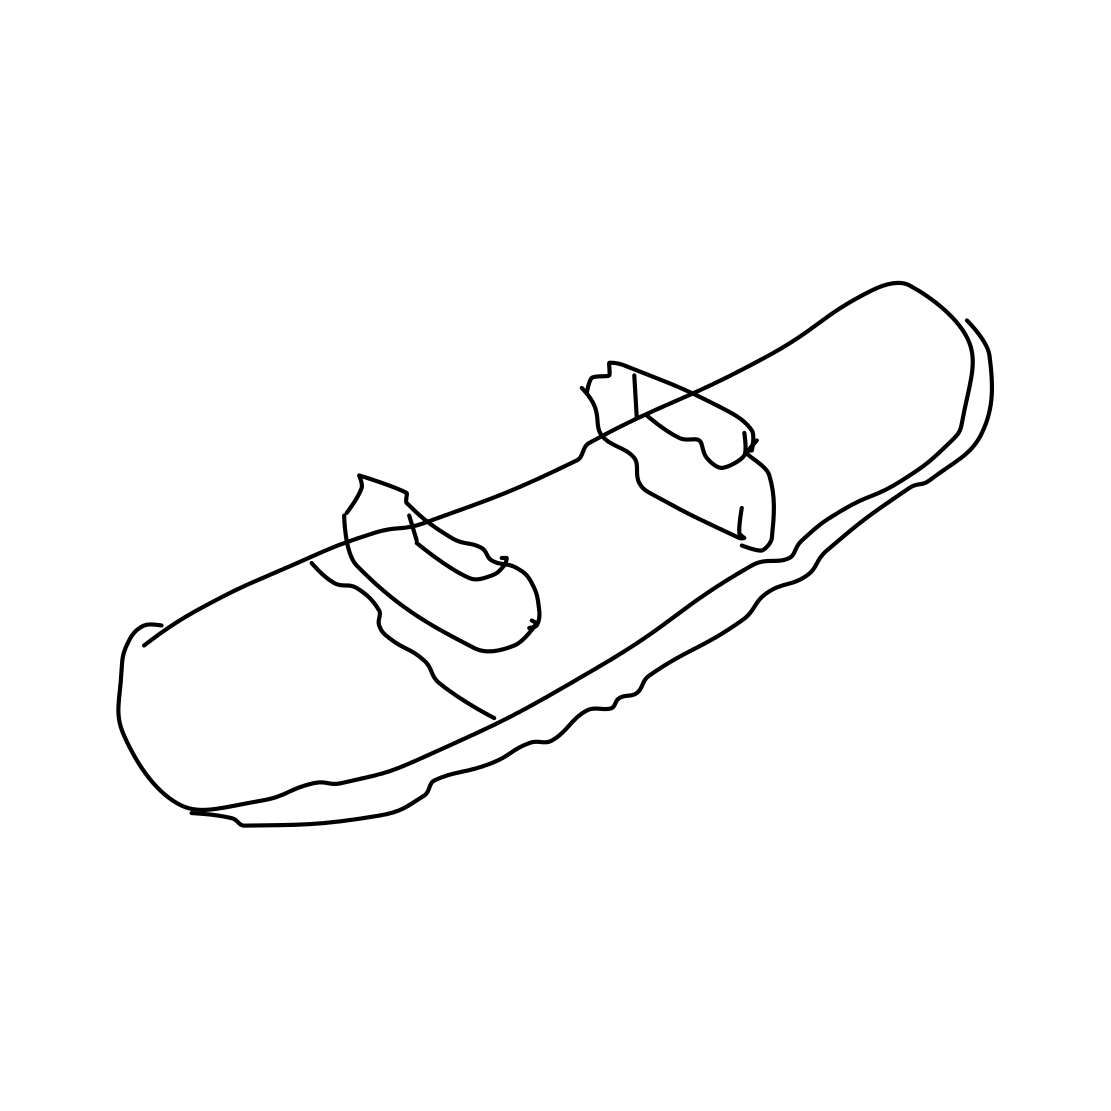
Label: snowboard